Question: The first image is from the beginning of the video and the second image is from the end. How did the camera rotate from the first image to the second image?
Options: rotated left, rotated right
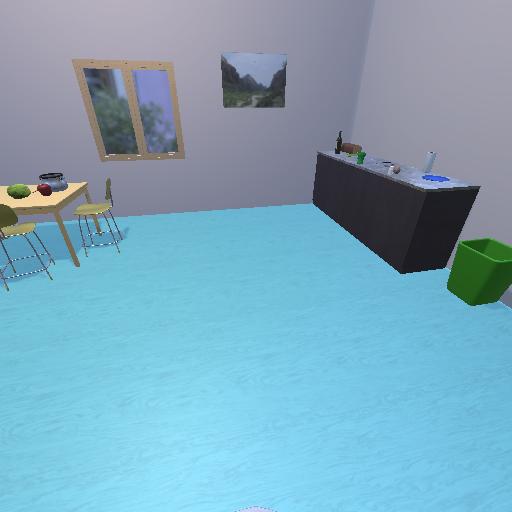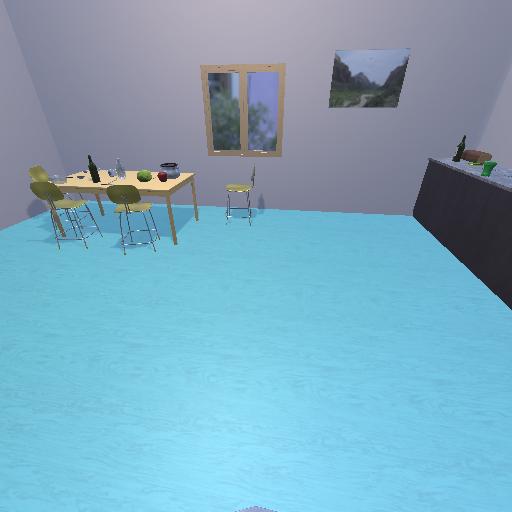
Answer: rotated left